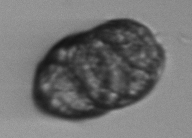
Label: Margalefidinium